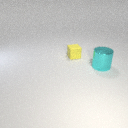
large cyan metal cylinder to the right of small yellow rubber cube